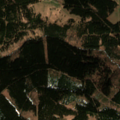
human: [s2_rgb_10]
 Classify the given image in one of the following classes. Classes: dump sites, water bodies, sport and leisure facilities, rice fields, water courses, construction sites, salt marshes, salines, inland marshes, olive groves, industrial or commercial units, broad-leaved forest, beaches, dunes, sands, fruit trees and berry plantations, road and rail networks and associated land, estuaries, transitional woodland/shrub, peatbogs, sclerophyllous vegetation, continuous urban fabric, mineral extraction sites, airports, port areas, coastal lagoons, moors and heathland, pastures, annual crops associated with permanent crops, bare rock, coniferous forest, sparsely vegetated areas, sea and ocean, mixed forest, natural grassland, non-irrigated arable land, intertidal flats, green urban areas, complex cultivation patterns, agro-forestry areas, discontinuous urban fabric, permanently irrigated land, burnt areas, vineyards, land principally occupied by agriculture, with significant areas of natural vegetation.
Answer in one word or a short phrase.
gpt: coniferous forest, natural grassland, transitional woodland/shrub